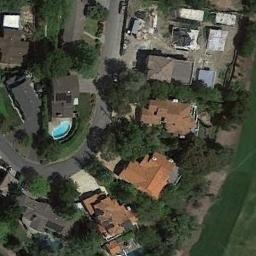
Label: residential